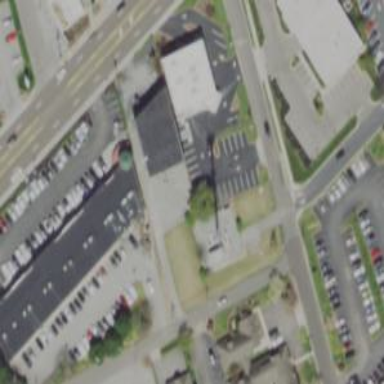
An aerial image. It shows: Retail building.